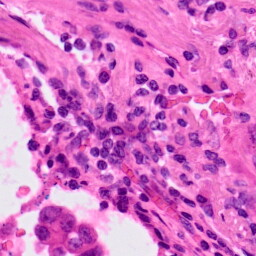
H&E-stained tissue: Lung